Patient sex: M
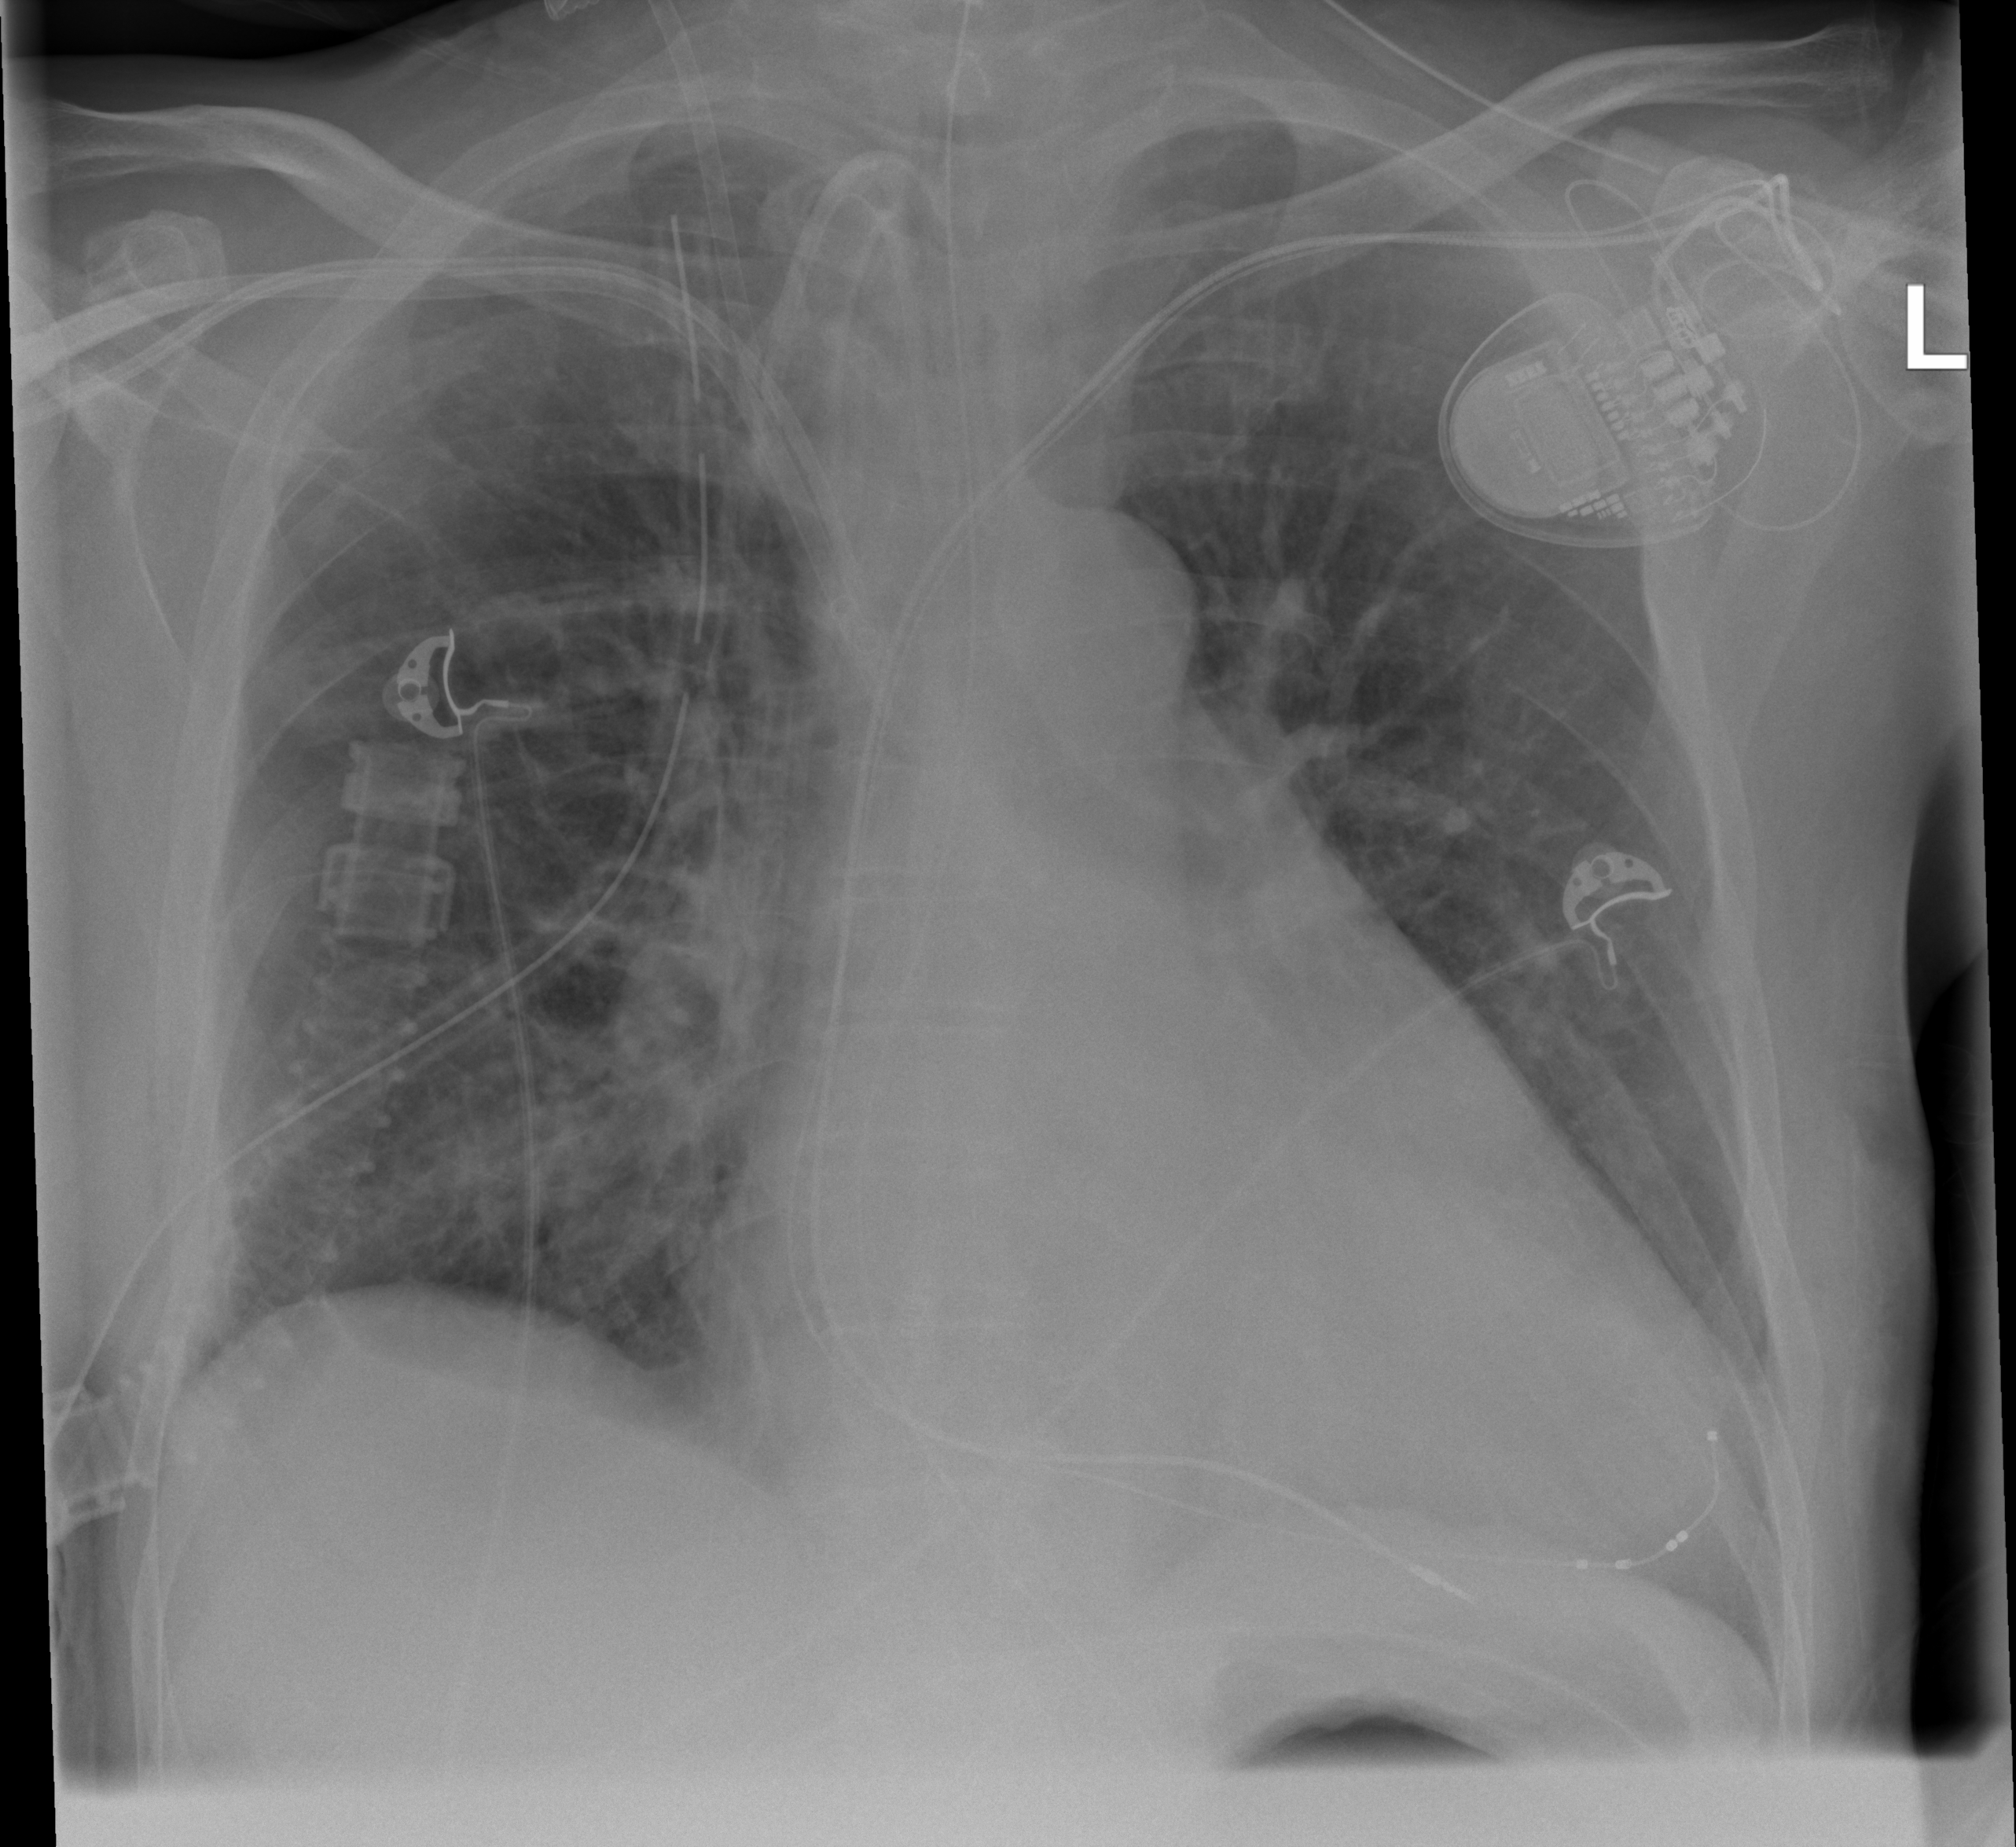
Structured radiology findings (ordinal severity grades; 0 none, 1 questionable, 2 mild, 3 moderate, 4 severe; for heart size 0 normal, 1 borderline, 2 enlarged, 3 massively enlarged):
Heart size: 2
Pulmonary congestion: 2
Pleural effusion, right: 0
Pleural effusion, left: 0
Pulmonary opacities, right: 2
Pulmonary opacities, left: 0
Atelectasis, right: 2
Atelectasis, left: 0